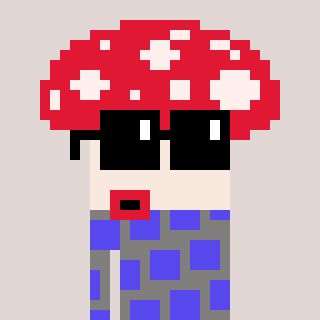
a pixel art character with square black sunglasses, a mushroom-shaped head and a bluegrey-colored body on a warm background